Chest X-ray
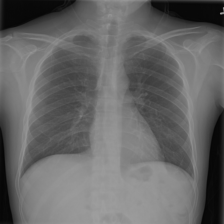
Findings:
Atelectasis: negative
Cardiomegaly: negative
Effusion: negative
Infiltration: negative
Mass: negative
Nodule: negative
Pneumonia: negative
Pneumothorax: negative
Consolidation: negative
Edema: negative
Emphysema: negative
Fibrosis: negative
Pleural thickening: negative
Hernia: negative